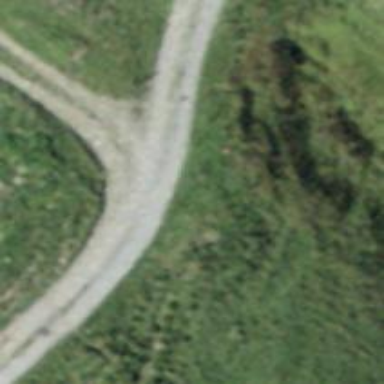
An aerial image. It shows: Gravel track with grade2 quality.